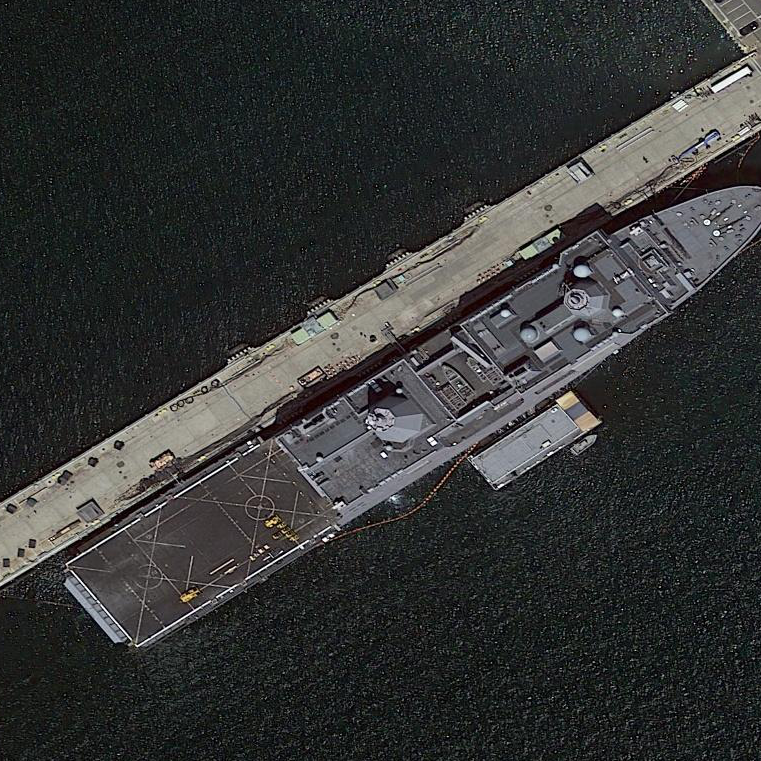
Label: combat